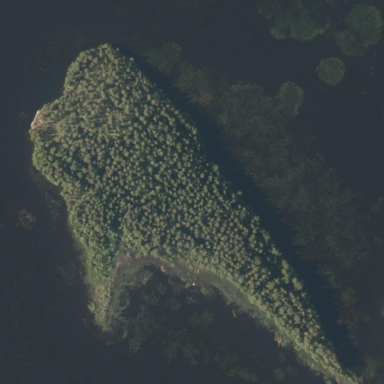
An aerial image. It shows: Islet.